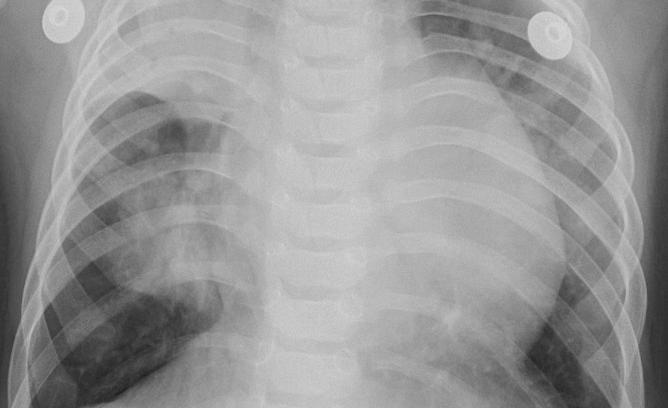
Diagnosis: PNEUMONIA